【题型】解答题　【知识点】解析几何　【难度】medium
已知过点$A(-1,0)$的直线$l$与圆$C:x^2+(y-3)^2=4$相交于$P$、$Q$两点，$M$是弦$PQ$的中点，且直线$l$与直线$m:x+3y+6=0$相交于点$N$。

(1) 当直线$l$与直线$m$垂直时，求证：直线$l$经过圆心$C$；
(2) 当弦长$|PQ|=2\sqrt{3}$时，求直线$l$的方程；
(3) 设$t=\overrightarrow{AM}\cdot\overrightarrow{AN}$，试问$t$是否为定值，若为定值，请求出$t$的值；若不为定值，请说明理由。
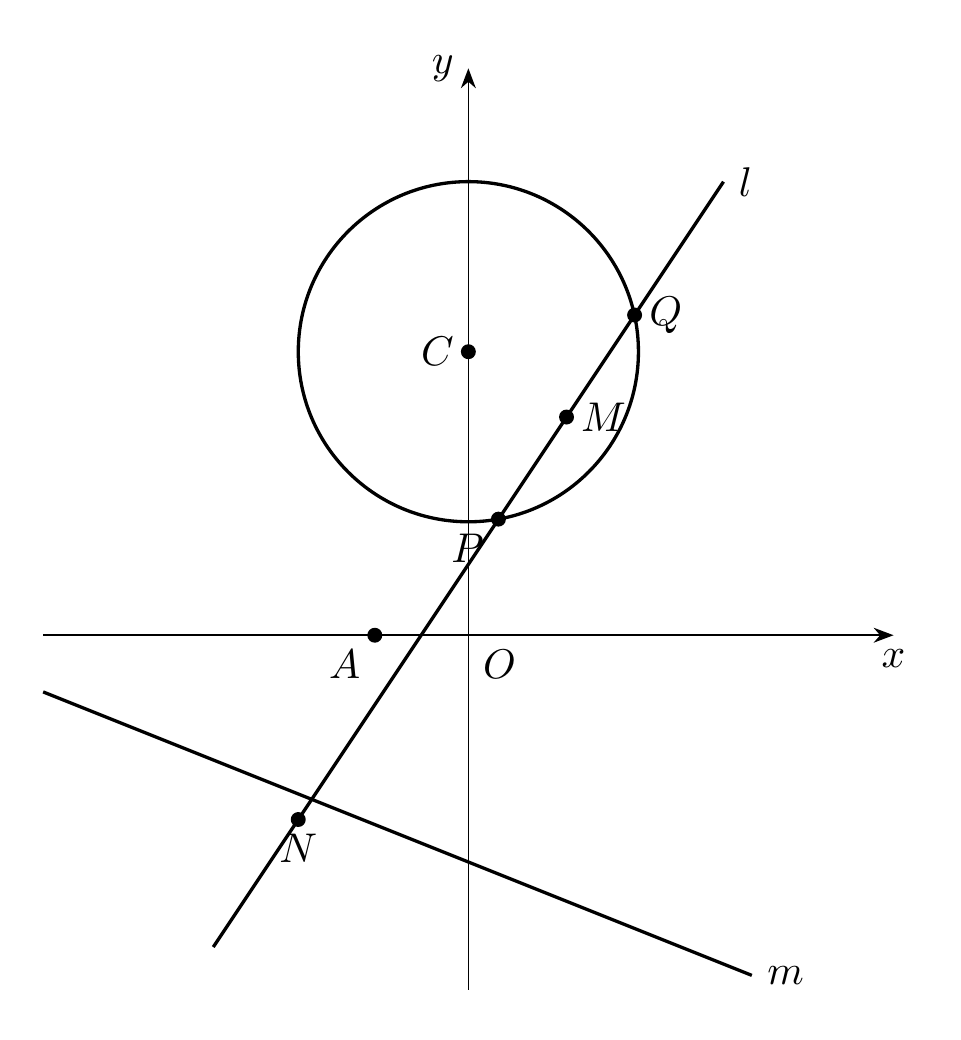
【解答】

\textbf{【答案】}
(1) 证明见解析；
(2) $x=-1$ 或 $4x-3y+4=0$；
(3) $t$ 为定值，且 $t=-5$。

\textbf{【知识点】} 数量积的坐标表示、由两条直线垂直求方程、已知圆的弦长求方程或参数、直线与圆中的定点定值问题。

\textbf{【分析】}
(1) 利用垂直时 $k_l \cdot k_m = -1$ 求出 $k_l$，用点斜式即可得出直线 $l$ 的方程，再验证圆心 $C$ 在直线 $l$ 上即可；
(2) 讨论直线 $l$ 斜率是否存在，当斜率存在时，利用点斜式设出方程，再根据 $|CM|=1$ 即可得解；
(3) 先转化 $\overrightarrow{AM}\cdot\overrightarrow{AN}=\overrightarrow{AC}\cdot\overrightarrow{AN}$，根据直线斜率是否存在分别求出点 $N$ 点坐标，计算后即可得解。

\textbf{【详解】}
(1) 解：$\because$ 直线 $l$ 与直线 $m$ 垂直，且 $k_m=-\frac{1}{3}$，$\therefore k_l=-\frac{1}{k_m}=3$。
故直线 $l$ 方程为 $y=3(x+1)$，即 $3x-y+3=0$。
圆心为 $C(0,3)$，且 $3\times0-3+3=0$，故当直线 $l$ 与直线 $m$ 垂直时，直线 $l$ 经过圆心 $C$。

(2) 解：①当直线 $l$ 与 $x$ 轴垂直时，则直线 $l$ 的方程为 $x=-1$，圆心 $C$ 到直线 $l$ 的距离为1，
且 $|PQ|=2\sqrt{2^2-1^2}=2\sqrt{3}$，合乎题意；

②当直线 $l$ 与 $x$ 轴不垂直时，设直线 $l$ 的方程为 $y=k(x+1)$，即 $kx-y+k=0$，
$\because |PQ|=2\sqrt{3}$，$M$ 是 $PQ$ 中点，则圆心 $C$ 为 $(0,3)$，半径为2，
$\therefore |CM|=\sqrt{4-3}=1$，则由 $|CM|=\frac{|k-3|}{\sqrt{k^2+1}}=1$，得 $k=\frac{4}{3}$，
此时，直线 $l$ 的方程为 $y=\frac{4}{3}(x+1)$，即 $4x-3y+4=0$。

综上所述，直线 $l$ 的方程为 $x=-1$ 或 $4x-3y+4=0$。

(3) 解：$\because CM\perp NA$，$\therefore \overrightarrow{AM}\cdot\overrightarrow{AN}=(\overrightarrow{AC}+\overrightarrow{CM})\cdot\overrightarrow{AN}=\overrightarrow{AC}\cdot\overrightarrow{AN}+\overrightarrow{CM}\cdot\overrightarrow{AN}=\overrightarrow{AC}\cdot\overrightarrow{AN}$。

①当 $l$ 与 $x$ 轴垂直时，直线 $l$ 的方程为 $x=-1$，联立 $\begin{cases}x=-1\\x+3y+6=0\end{cases}$ 可得 $\begin{cases}x=-1\\y=-\frac{5}{3}\end{cases}$，
即点 $N\left(-1,-\frac{5}{3}\right)$，则 $\overrightarrow{AN}=\left(0,-\frac{5}{3}\right)$，
又 $\overrightarrow{AC}=(1,3)$，$\therefore \overrightarrow{AM}\cdot\overrightarrow{AN}=\overrightarrow{AC}\cdot\overrightarrow{AN}=-5$。

②当 $l$ 的斜率存在时，设直线 $l$ 的方程为 $y=k(x+1)$，其中 $k\neq-\frac{1}{3}$，
则由 $\begin{cases}y=k(x+1)\\x+3y+6=0\end{cases}$ 可得 $\begin{cases}x=\frac{-3k-6}{3k+1}\\y=\frac{-5k}{3k+1}\end{cases}$，即点 $N\left(\frac{-3k-6}{1+3k},\frac{-5k}{1+3k}\right)$，则 $\overrightarrow{AN}=\left(\frac{-5}{1+3k},\frac{-5k}{1+3k}\right)$。
$\therefore \overrightarrow{AM}\cdot\overrightarrow{AN}=\overrightarrow{AC}\cdot\overrightarrow{AN}=\frac{-5}{1+3k}+\frac{-15k}{1+3k}=-5$。

综上所述，$t=\overrightarrow{AM}\cdot\overrightarrow{AN}$ 与直线 $l$ 的斜率无关，且 $t=\overrightarrow{AM}\cdot\overrightarrow{AN}=-5$。